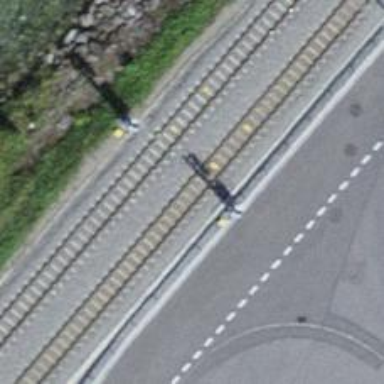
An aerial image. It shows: Railway signal.